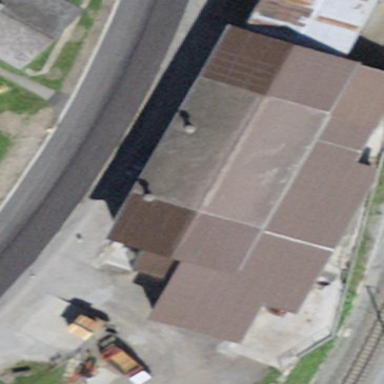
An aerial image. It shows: Building with tile roof.